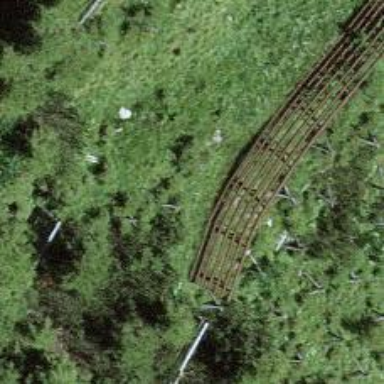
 designed to mitigate snow accumulations in specific area."